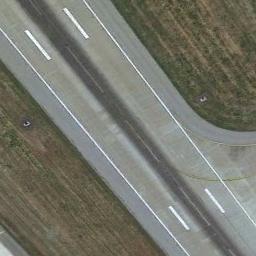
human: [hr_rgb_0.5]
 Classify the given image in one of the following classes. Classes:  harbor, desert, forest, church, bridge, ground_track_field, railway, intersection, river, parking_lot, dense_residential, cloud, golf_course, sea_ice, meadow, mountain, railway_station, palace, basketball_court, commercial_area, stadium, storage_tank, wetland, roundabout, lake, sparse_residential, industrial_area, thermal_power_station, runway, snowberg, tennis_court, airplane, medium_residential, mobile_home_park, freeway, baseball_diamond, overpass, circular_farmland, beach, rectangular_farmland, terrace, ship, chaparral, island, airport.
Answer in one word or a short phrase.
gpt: runway